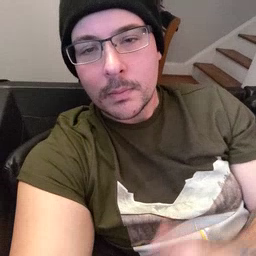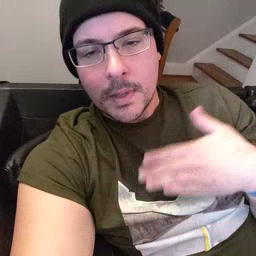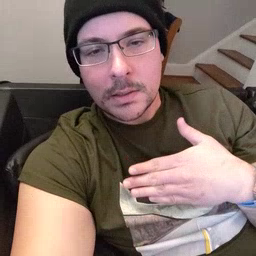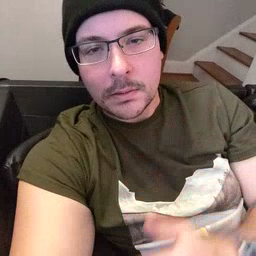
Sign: please